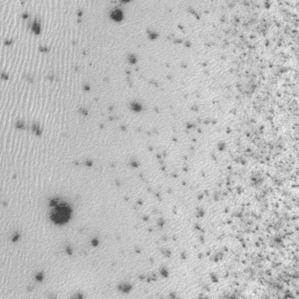
Label: frost